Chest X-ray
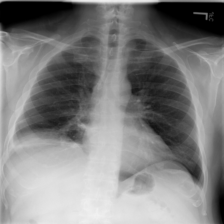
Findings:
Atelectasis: positive
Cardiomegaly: negative
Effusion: negative
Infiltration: negative
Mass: negative
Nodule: positive
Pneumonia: negative
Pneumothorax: negative
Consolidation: negative
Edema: negative
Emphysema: positive
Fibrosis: negative
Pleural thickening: negative
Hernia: negative